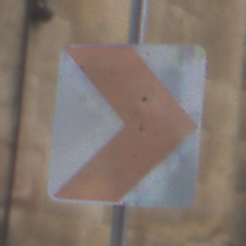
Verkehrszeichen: RichtungstafelnInKurvenKleinLinks
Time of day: Midday
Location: Outdoor (Urban)
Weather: Overcast
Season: NotSpecified
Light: Natural